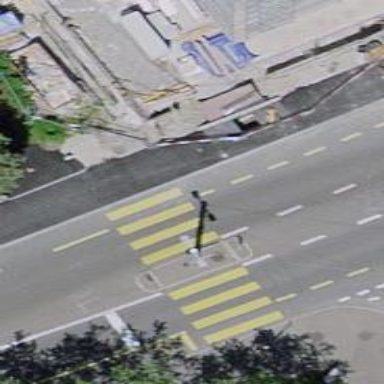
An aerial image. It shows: Kerb barrier.